Question: : Android Studio 1.1.0
: ProGuard
: ProGuard files or tools not recognized by Android Studio, 'getDefaultProguardFile' and there's no 'proguard-android.txt' and 'proguard-rules.txt' files in the app, see the image below: (from build.gradle)

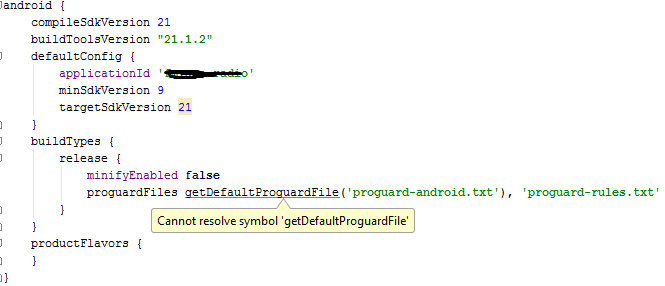
Answer: Try to change into -
'''
proguardFiles getDefaultProguardFile('proguard-android.txt'), 'proguard-rules.pro'
'''